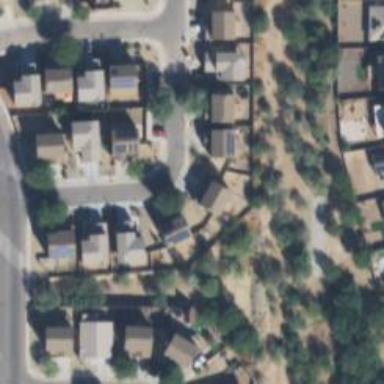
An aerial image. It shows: Residential road.